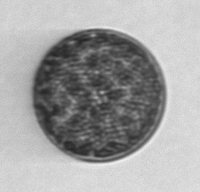
Label: Coscinodiscus